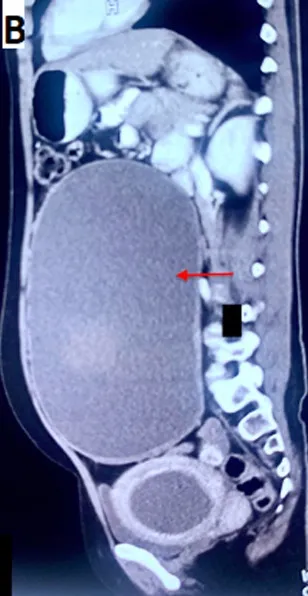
Sagittal view.
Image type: radiology (ct)